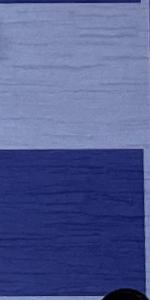
Label: Empty